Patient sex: M
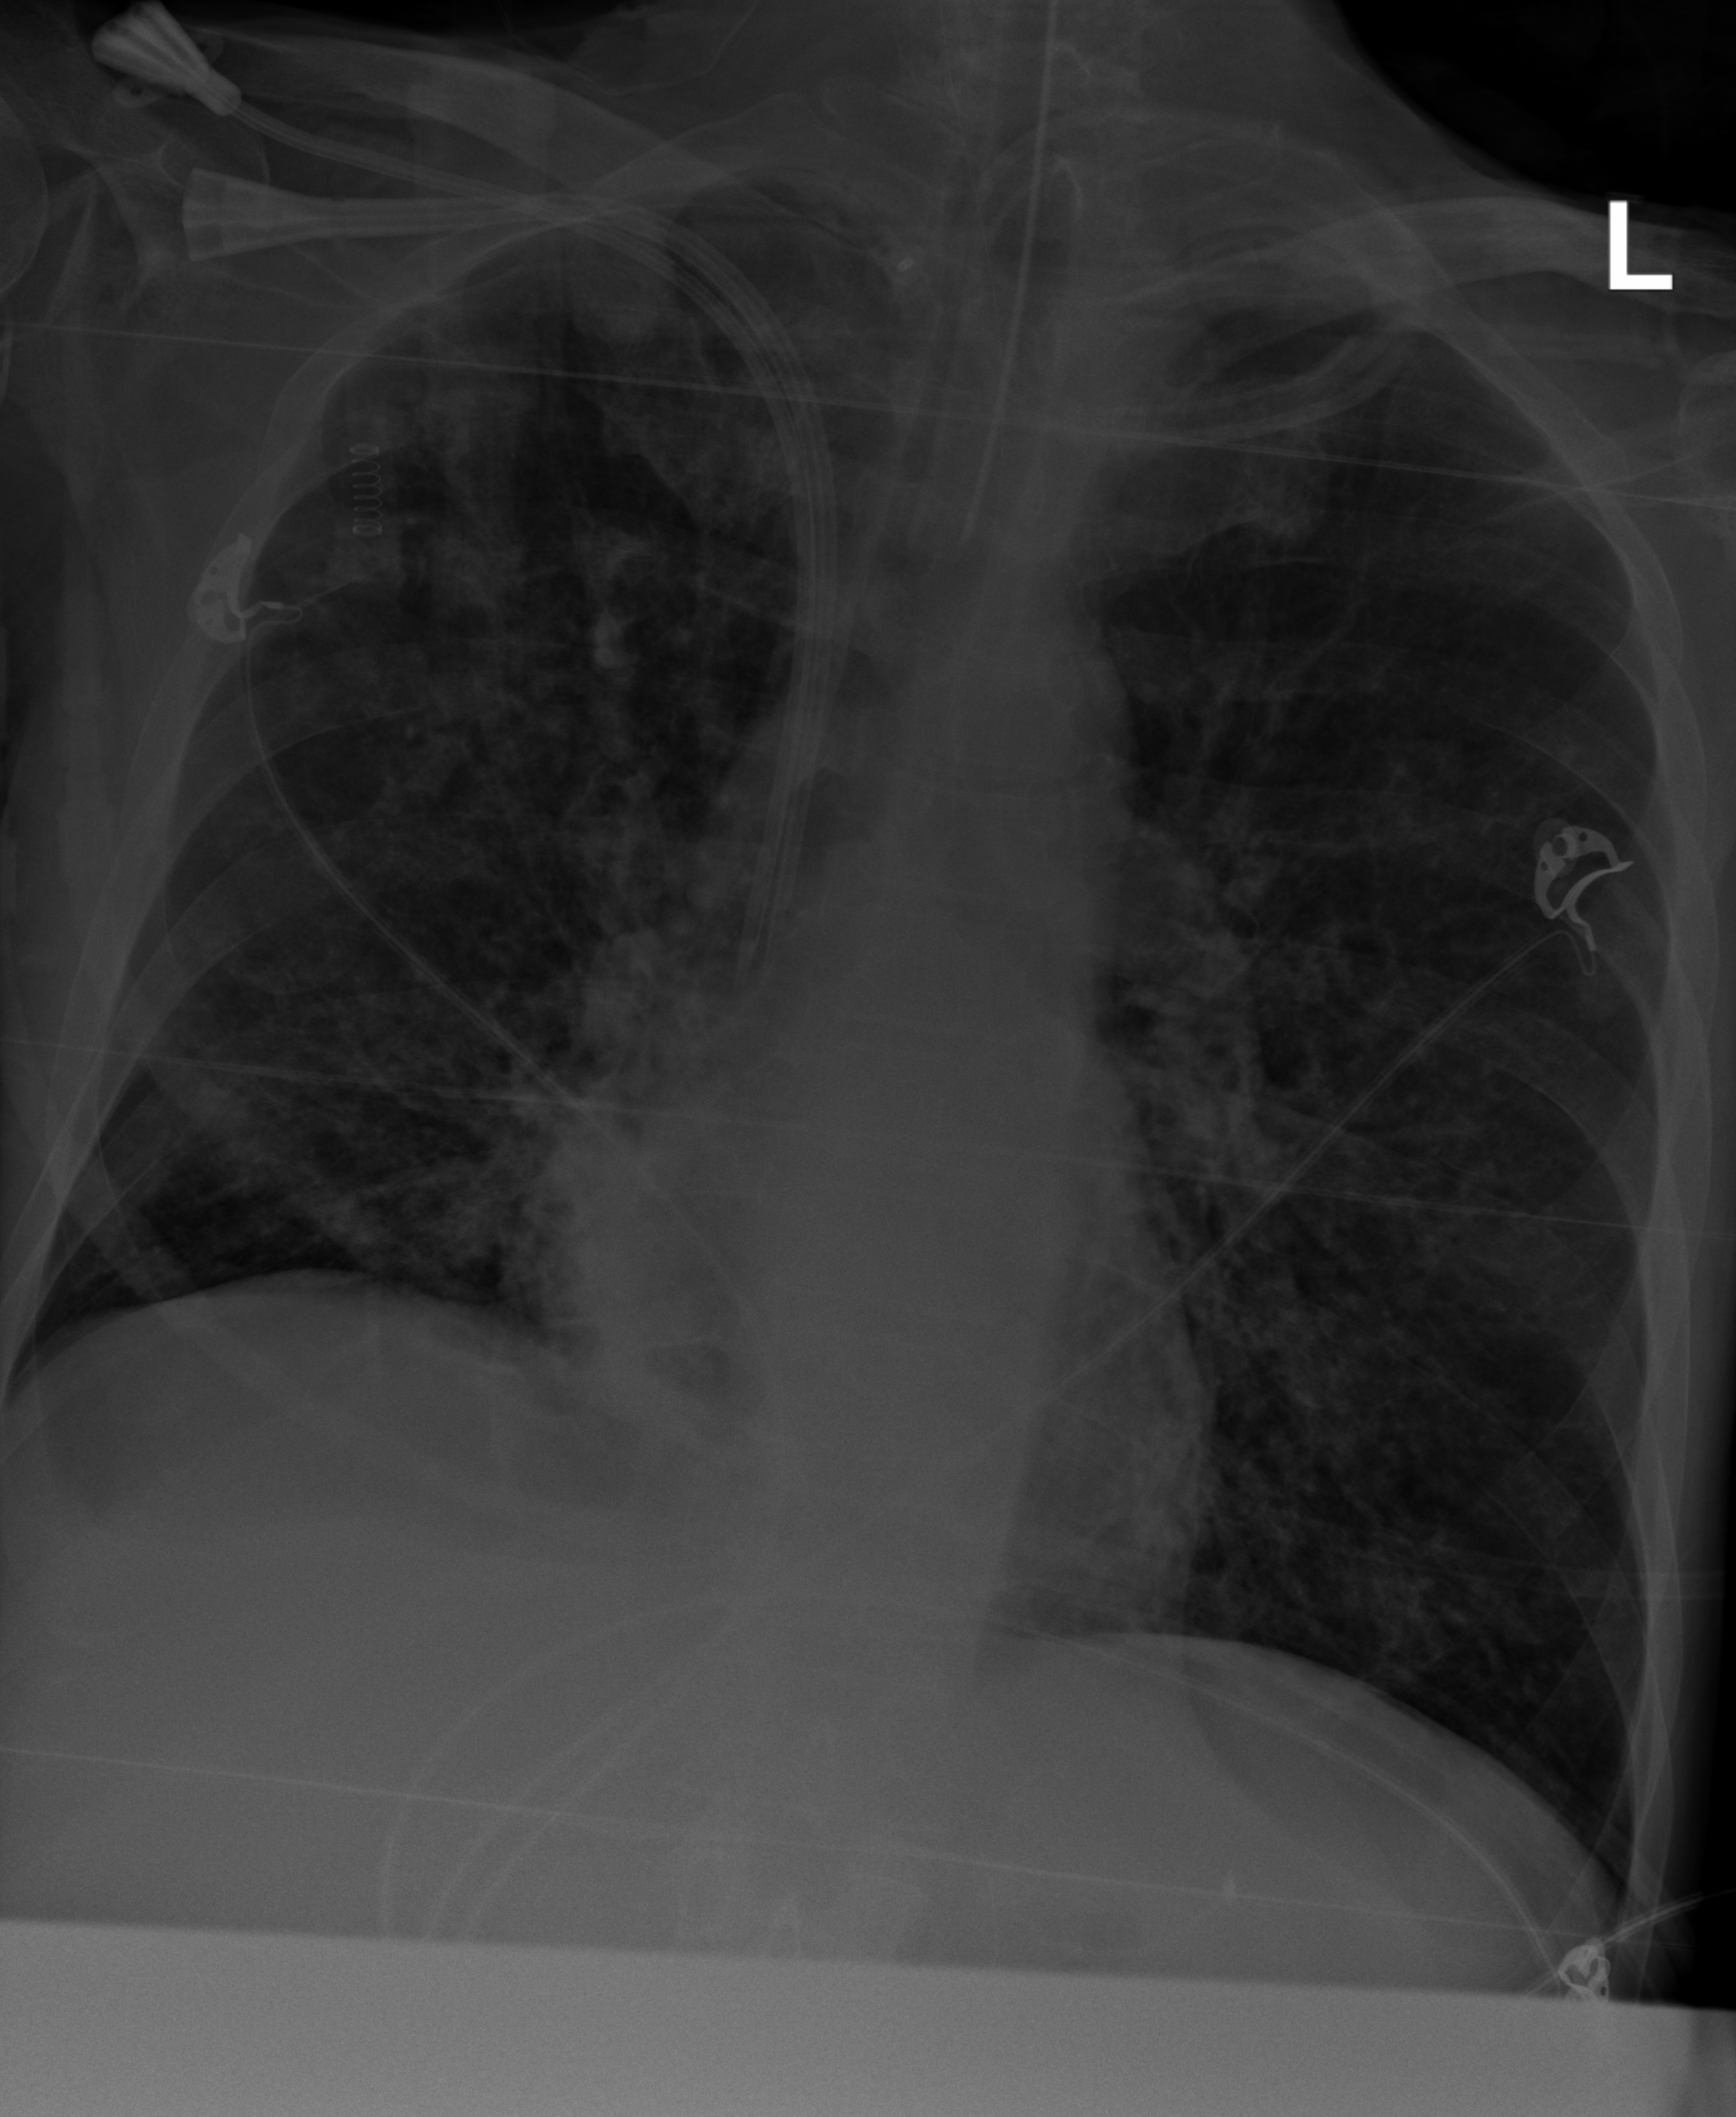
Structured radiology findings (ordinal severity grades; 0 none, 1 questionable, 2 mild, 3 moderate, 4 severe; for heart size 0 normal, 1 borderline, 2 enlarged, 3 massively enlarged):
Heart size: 0
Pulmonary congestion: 0
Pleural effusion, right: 0
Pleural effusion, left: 0
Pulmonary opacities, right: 2
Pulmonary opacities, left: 2
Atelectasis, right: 2
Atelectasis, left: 0